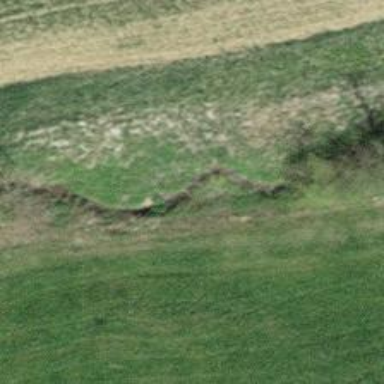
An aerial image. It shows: Ditch serving as waterway.